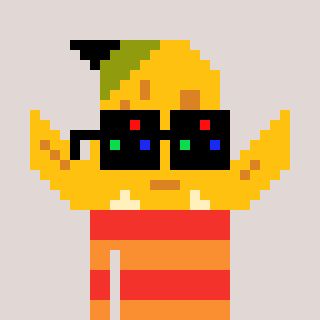
a pixel art character with square black sunglasses, a banana-shaped head and a orange-colored body on a warm background